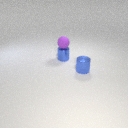
small purple rubber sphere above small blue metal cylinder